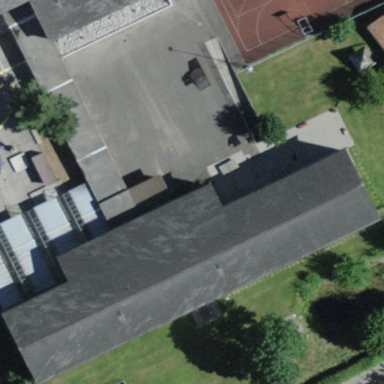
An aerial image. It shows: School building or complex.